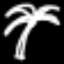
Label: palm tree